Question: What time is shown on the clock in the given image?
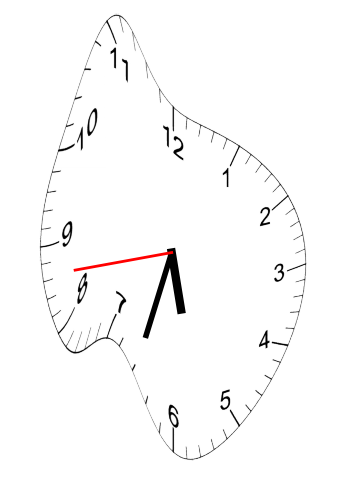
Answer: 05:32:43